Question: How to change matplotlib axes so that that it does not display in scientific notation? (i.e. displaying 626.70 ... 626.77 in this case)
I tried changing the x ticks by doing 'ax.xaxis.set_ticks(np.arange(626.720, 626.727, 0.001))', but the axes is all crammed on the left hand side.
Thanks.

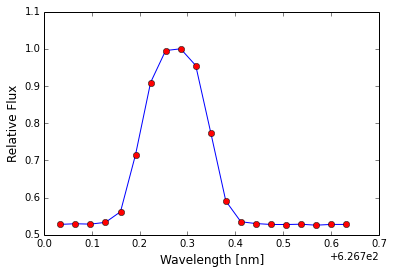
Answer: '''
x_formatter = matplotlib.ticker.ScalarFormatter(useOffset=False)
x_formatter.set_scientific(False)
ax.xaxis.set_major_formatter(x_formatter)
'''